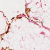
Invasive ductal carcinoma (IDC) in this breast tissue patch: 0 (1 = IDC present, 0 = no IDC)